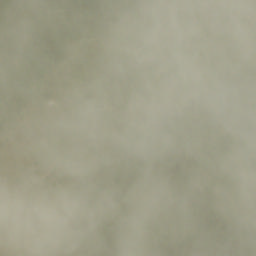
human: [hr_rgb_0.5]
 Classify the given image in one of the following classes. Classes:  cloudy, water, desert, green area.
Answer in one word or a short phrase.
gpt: cloudy